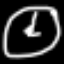
Label: clock